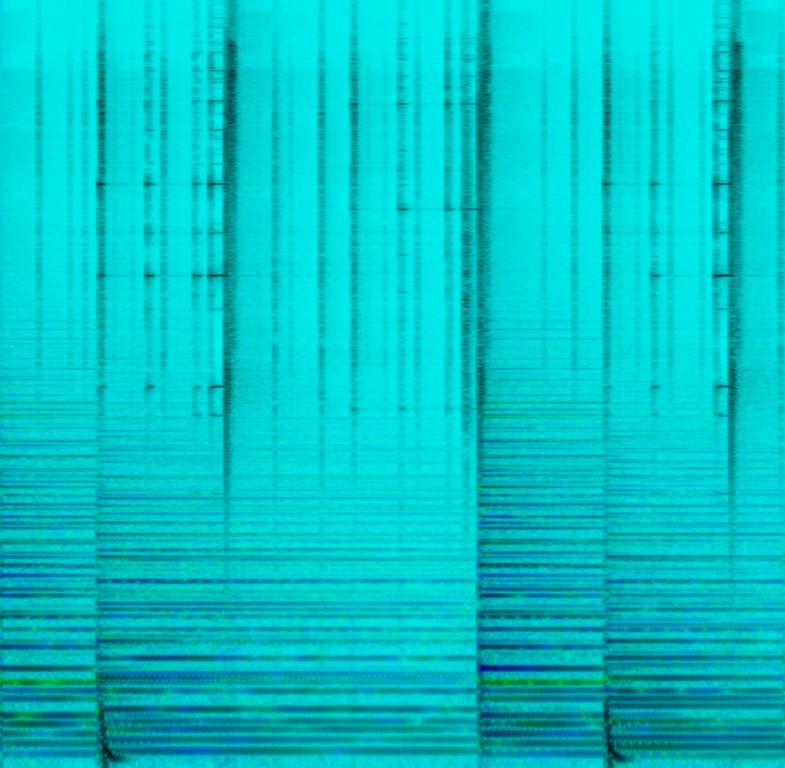
The song is an instrumental. The song is slow tempo with a steady drumming rhythm, triangle percussions, piano accompaniment, String synth harmony and strong bass line. The song is emotional and deeply meditative.